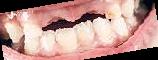
Condition: hypodontia